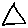
Label: triangle